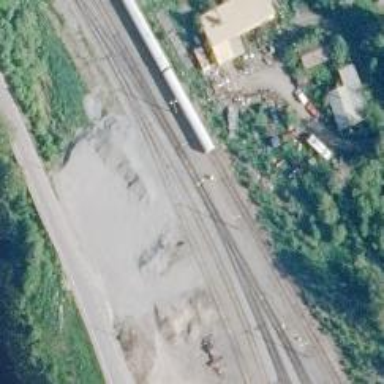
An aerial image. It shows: Railway track.